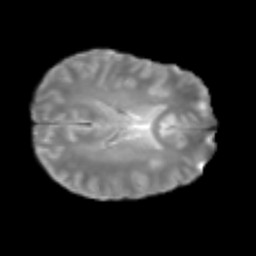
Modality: T2w
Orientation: axial
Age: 21
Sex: male
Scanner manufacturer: siemens
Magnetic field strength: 3 T
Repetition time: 2.3 s
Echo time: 0.085 s